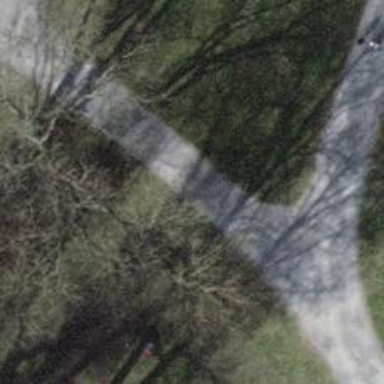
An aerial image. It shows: Unpaved path.